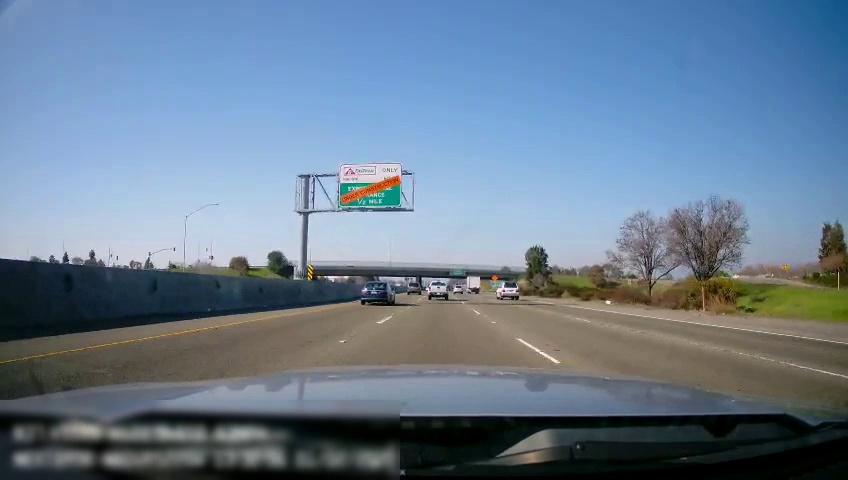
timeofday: Day
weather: Sunny
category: Drivable Space
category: Drivable Space
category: Vehicles | Car
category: Vehicles | SUV
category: Vehicles | Truck
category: Vehicles | SUV
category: Vehicles | Other LV
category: Vehicles | SUV
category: Lanes | Alternate Lane
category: Lanes | Current Lane
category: Lanes | Current Lane
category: Lanes | Alternate Lane
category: Lanes | Alternate Lane
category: Traffic | Signs